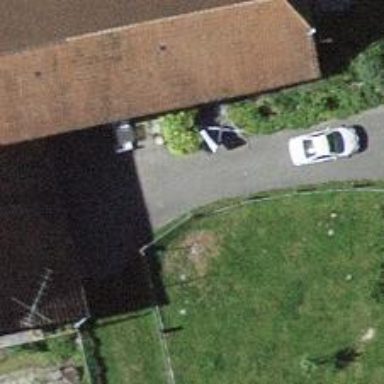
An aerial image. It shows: Driveway with paved surface.